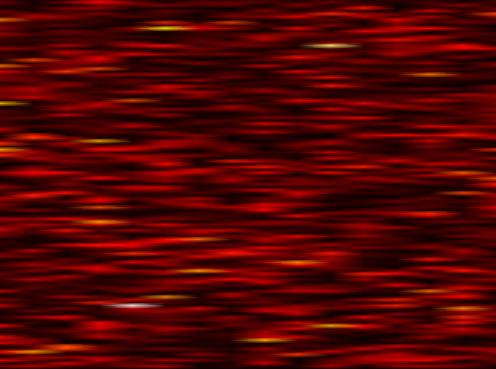
Label: FOFDM